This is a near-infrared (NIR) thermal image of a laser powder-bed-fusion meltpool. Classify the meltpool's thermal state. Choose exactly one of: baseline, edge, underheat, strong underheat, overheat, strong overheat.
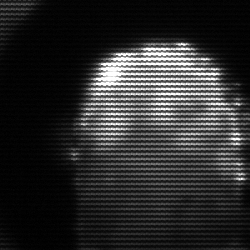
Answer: baseline